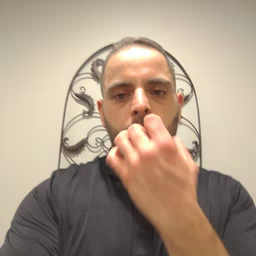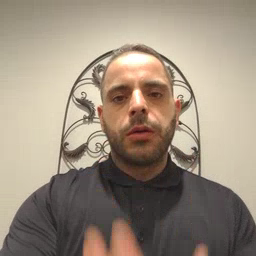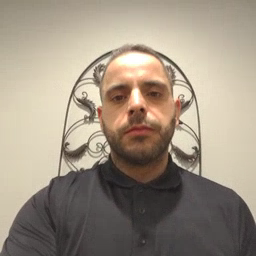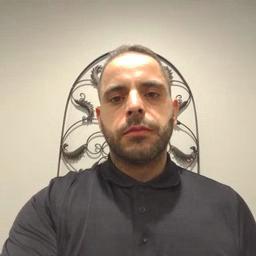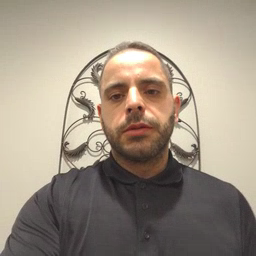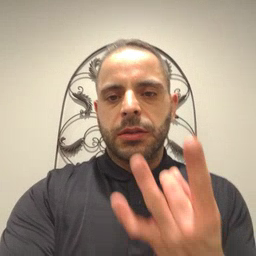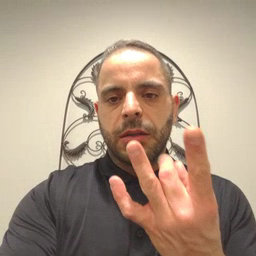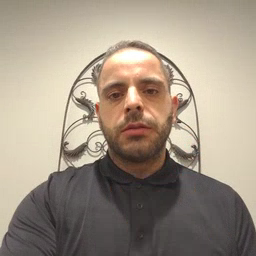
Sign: sticky